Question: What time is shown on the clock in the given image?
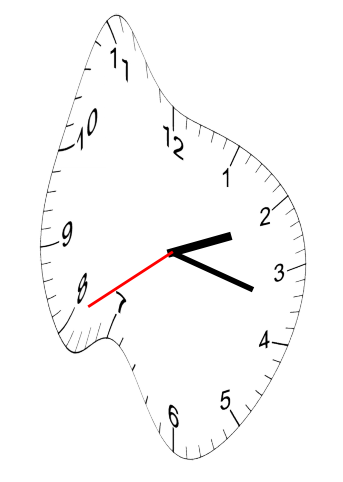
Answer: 02:17:40